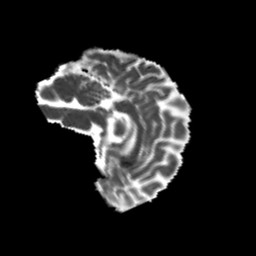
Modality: MD
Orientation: sagittal
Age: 21
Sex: female
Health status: healthy
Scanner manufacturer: philips
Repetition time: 7.395 s
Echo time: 0.08599 s